Aerial crown-view tile of a tropical tree (Barro Colorado Island, Panama), acquired 20250616:
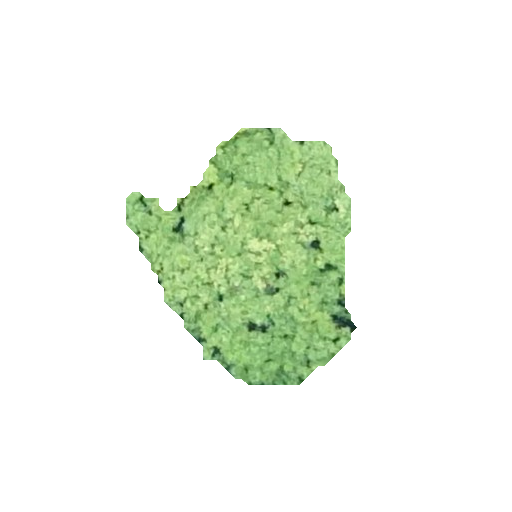
Species: Alseis blackiana
GBIF accepted scientific name: Alseis blackiana
Crown area: 57.903 m²